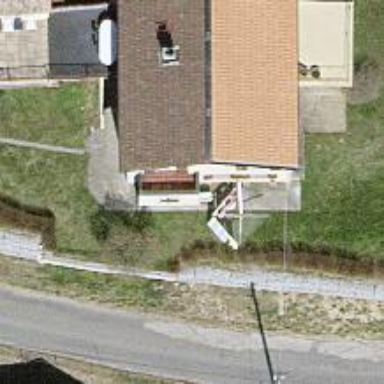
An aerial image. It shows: Detached building with gabled roof.